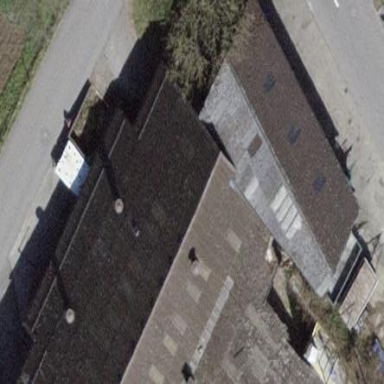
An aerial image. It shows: View of roof of building.